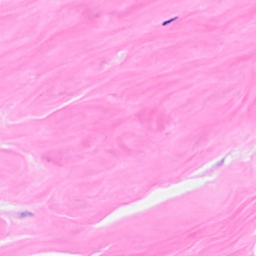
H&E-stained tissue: Breast